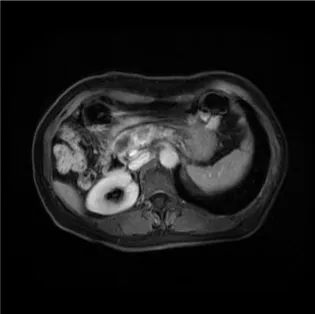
Magnetic resonance imaging findings. (A) Initial magnetic resonance imaging on admission revealed two masses in the neck and leptomeninges of the pancreas, respectively, along with an encapsulated exudate in the head of the pancreas.
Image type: radiology (mri)